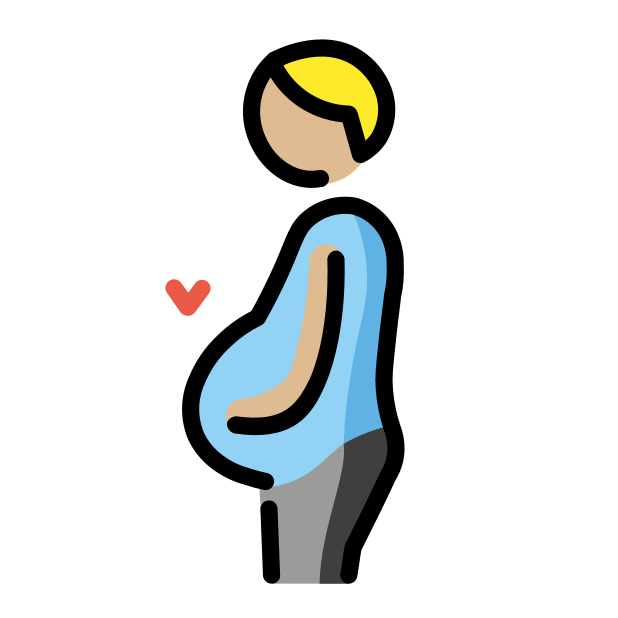
pregnant man: medium-light skin tone